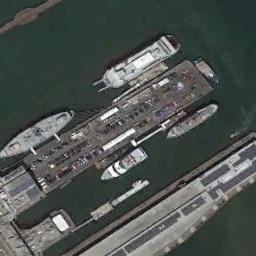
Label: ship